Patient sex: M
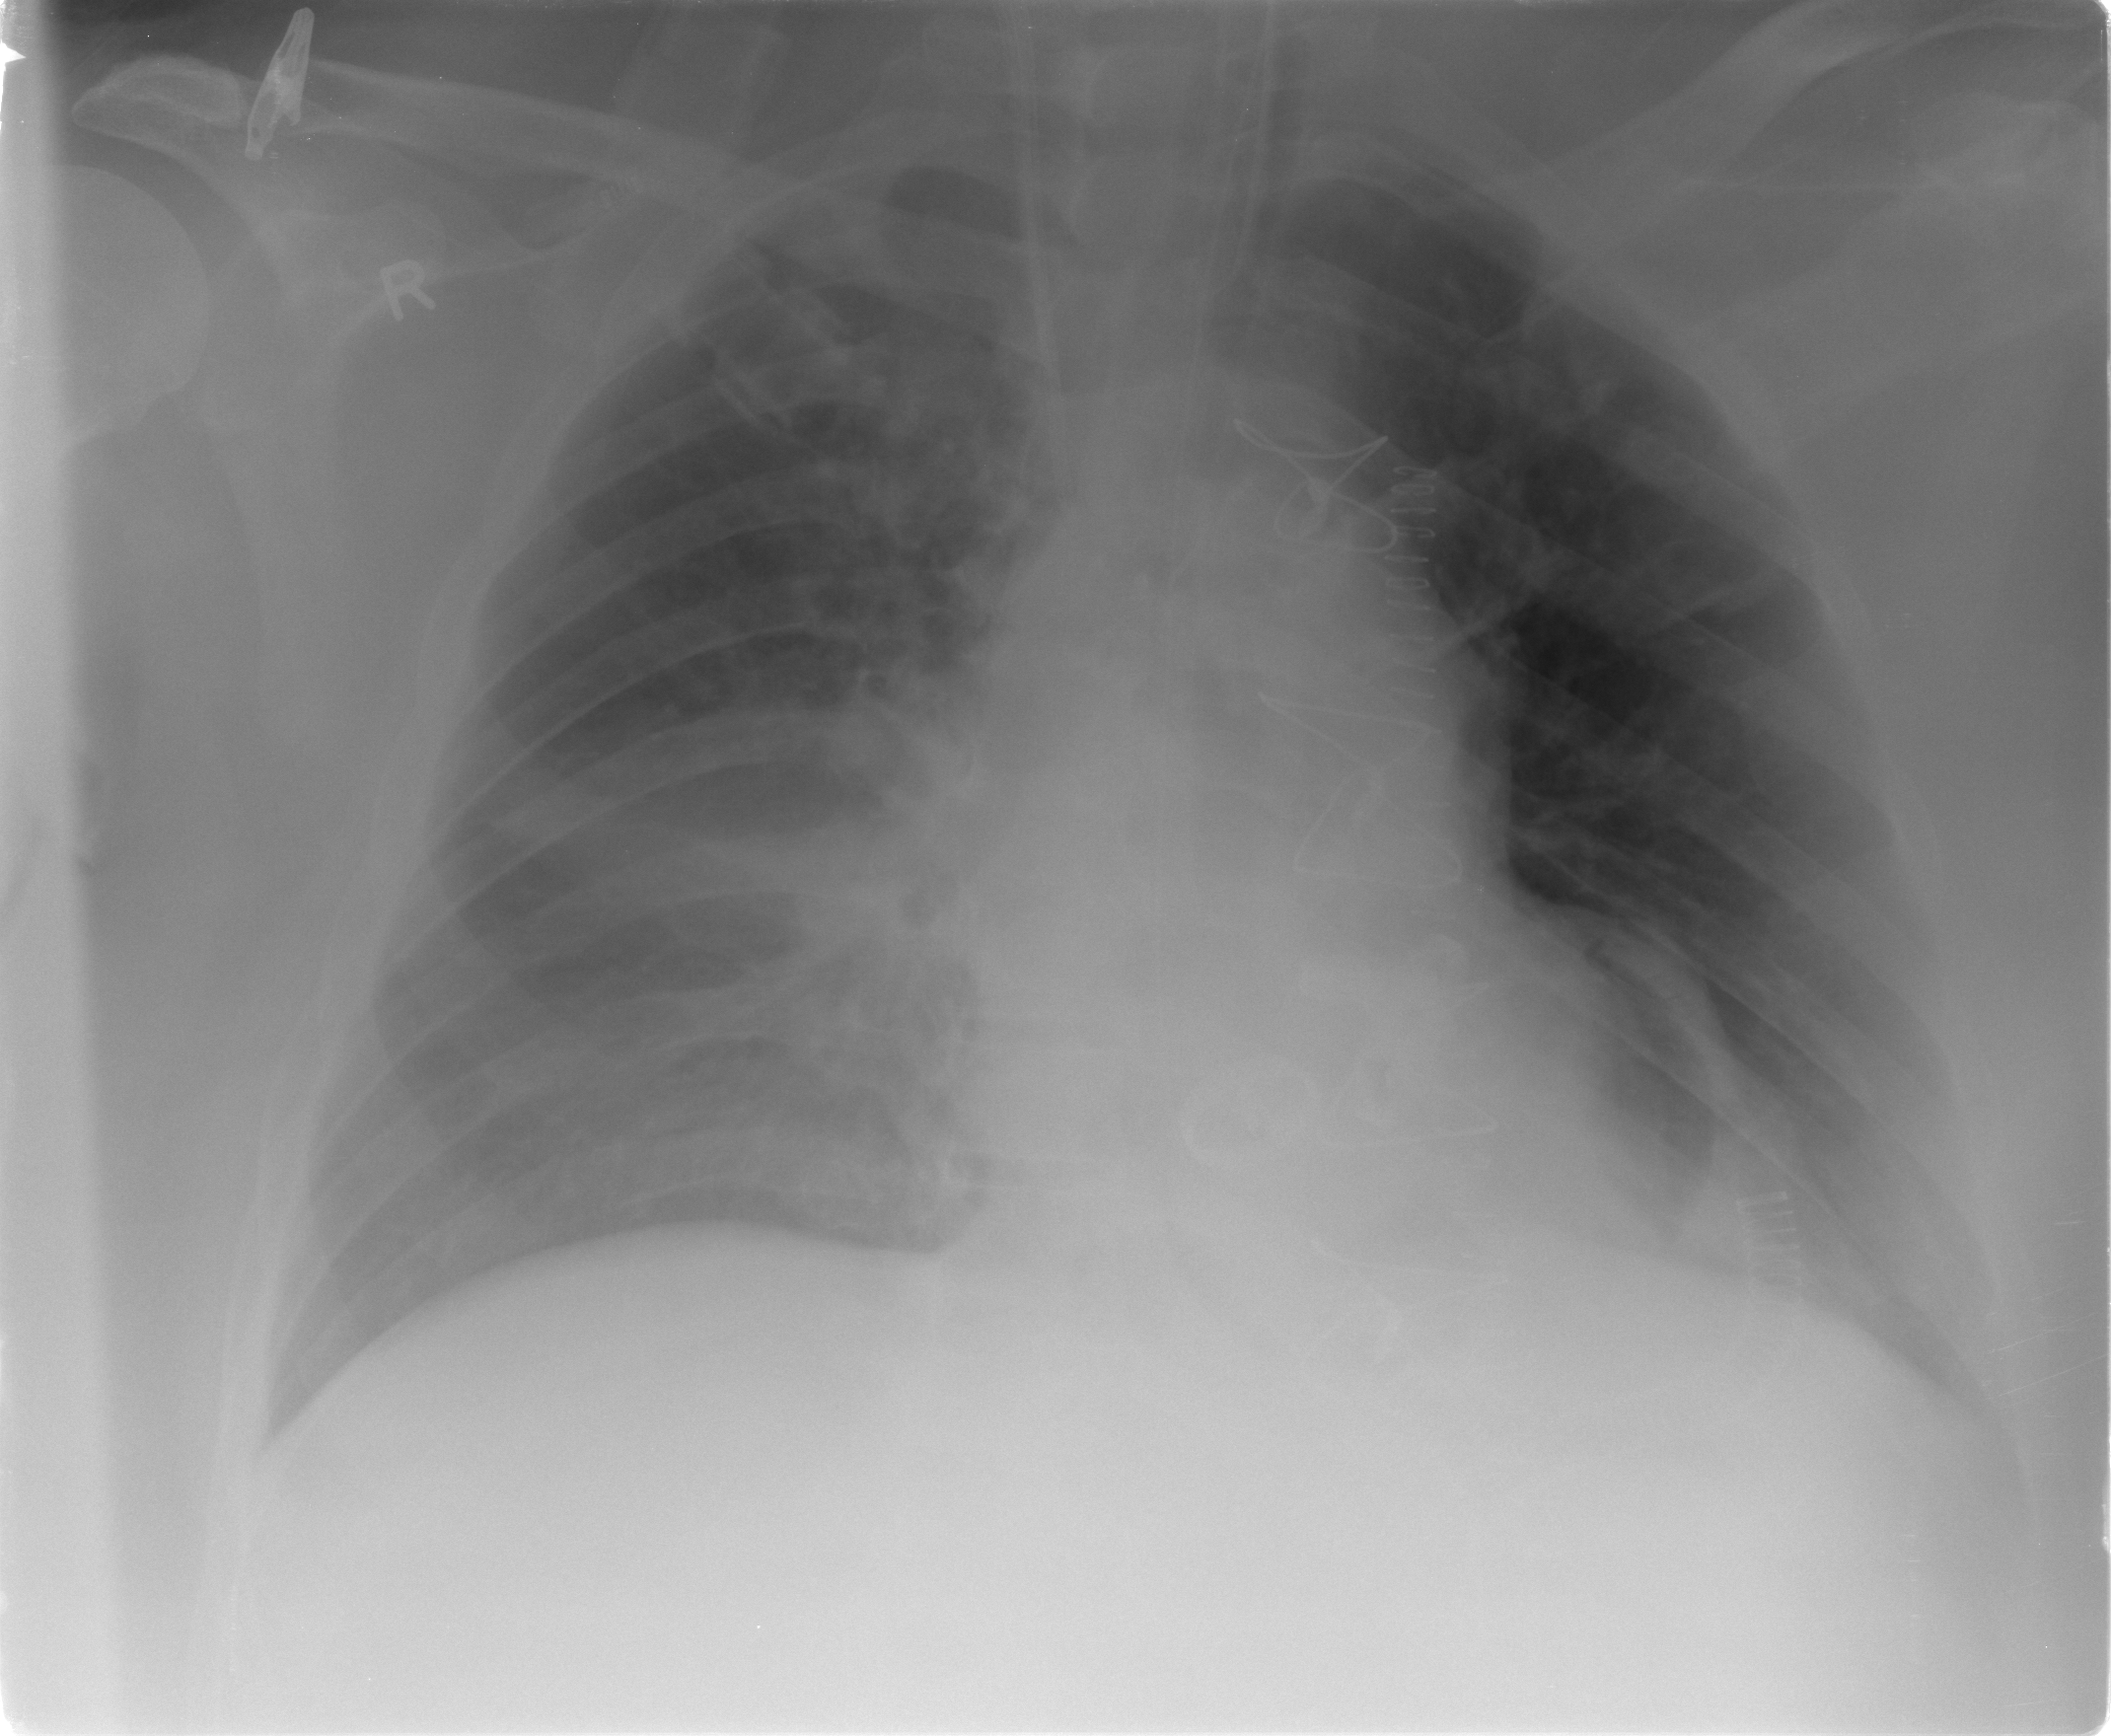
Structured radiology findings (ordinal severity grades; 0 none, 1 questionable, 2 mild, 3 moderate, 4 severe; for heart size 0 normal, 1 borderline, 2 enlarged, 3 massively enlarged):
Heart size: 0
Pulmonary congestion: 1
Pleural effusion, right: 0
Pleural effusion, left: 0
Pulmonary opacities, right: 0
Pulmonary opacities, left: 0
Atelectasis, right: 3
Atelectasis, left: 2